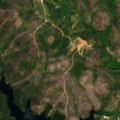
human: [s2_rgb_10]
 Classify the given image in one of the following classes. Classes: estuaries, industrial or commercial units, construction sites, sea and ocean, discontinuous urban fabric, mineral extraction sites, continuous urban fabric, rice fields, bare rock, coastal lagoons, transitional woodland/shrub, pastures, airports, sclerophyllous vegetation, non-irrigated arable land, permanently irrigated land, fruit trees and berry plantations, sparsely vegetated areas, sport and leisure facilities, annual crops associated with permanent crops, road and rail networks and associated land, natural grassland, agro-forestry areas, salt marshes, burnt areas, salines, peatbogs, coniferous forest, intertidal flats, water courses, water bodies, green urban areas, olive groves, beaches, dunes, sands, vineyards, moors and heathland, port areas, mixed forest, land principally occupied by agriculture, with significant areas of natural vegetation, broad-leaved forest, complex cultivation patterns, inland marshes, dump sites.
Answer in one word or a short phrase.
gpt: olive groves, broad-leaved forest, mixed forest, transitional woodland/shrub, water bodies